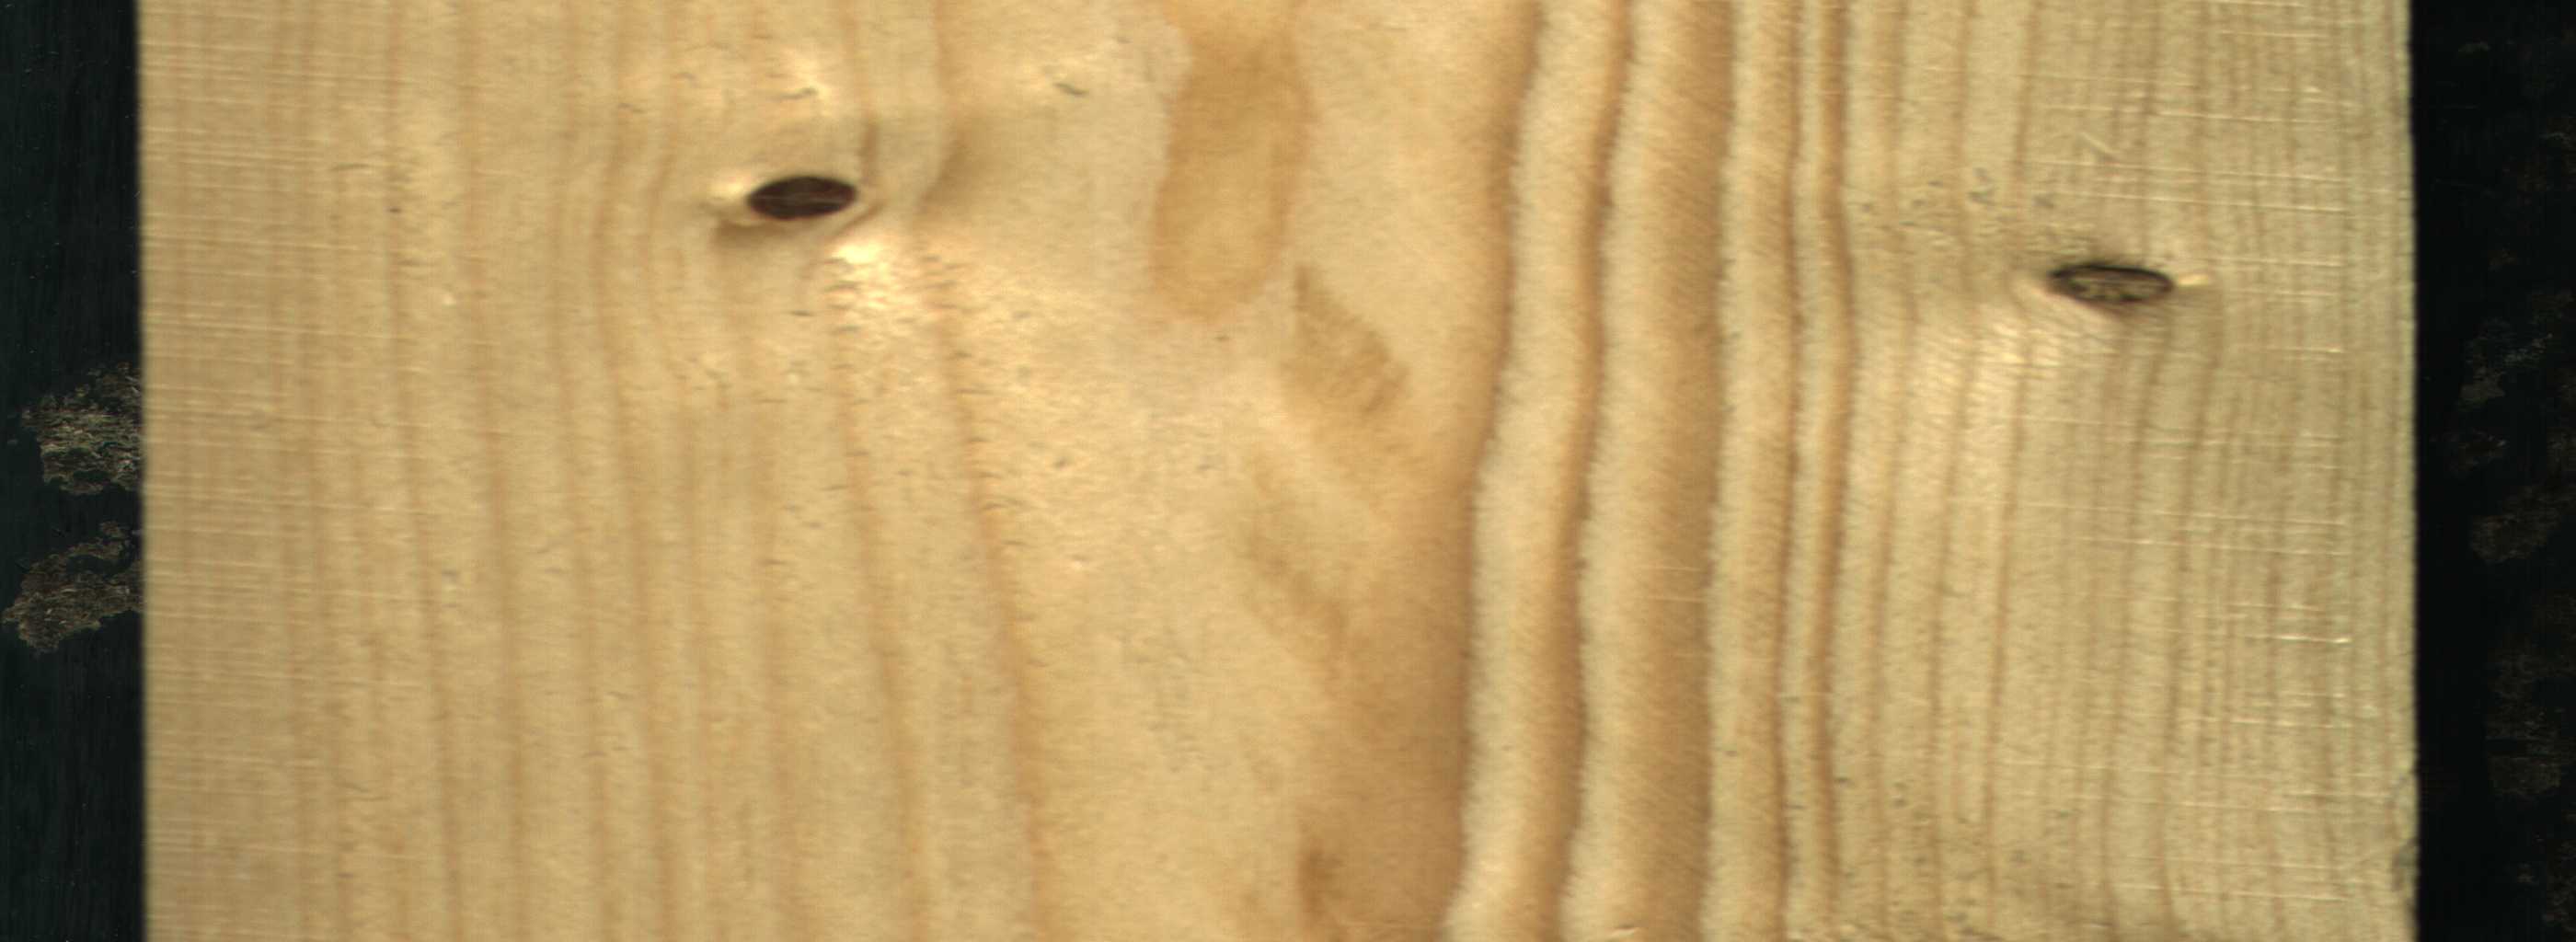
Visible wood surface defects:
Dead_Knot
Dead_Knot